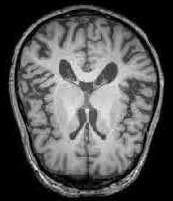
Label: notumor